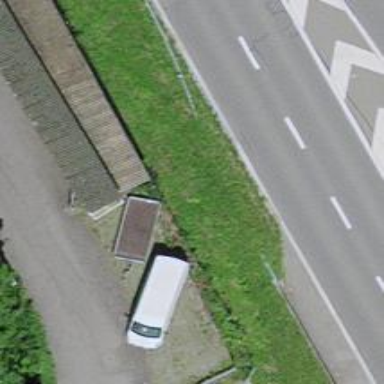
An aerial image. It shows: Street cabinet used for traffic control.